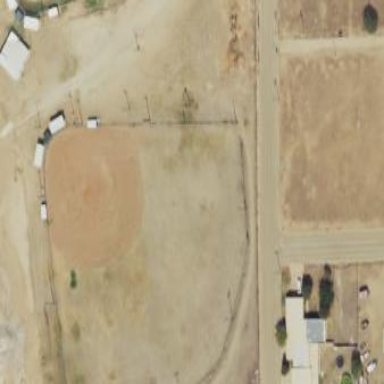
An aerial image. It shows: Baseball pitch for leisure and sports activities.